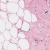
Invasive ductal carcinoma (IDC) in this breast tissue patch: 0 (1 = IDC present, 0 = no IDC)